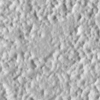
Label: not_dusty